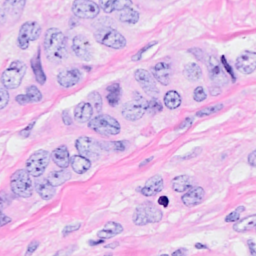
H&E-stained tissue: Breast